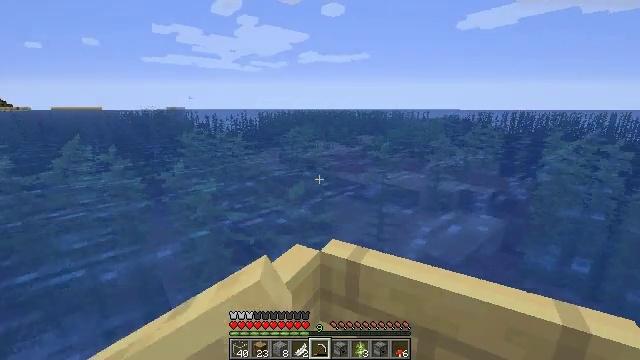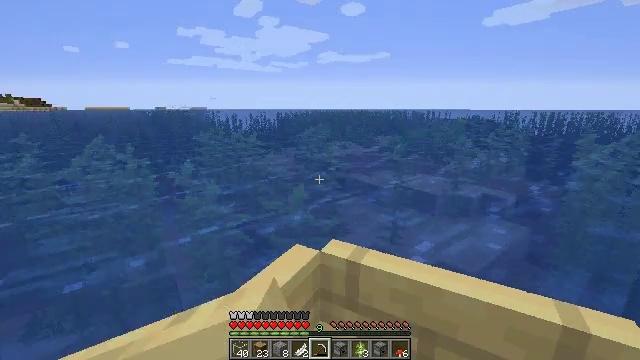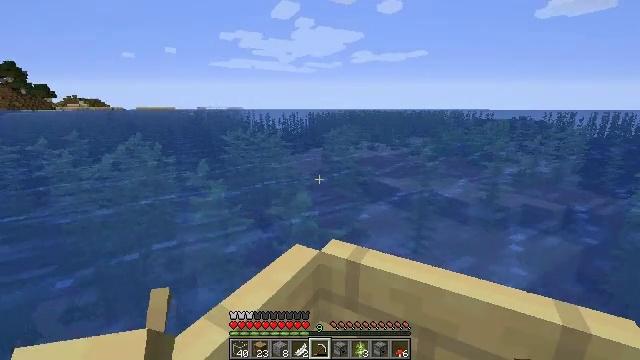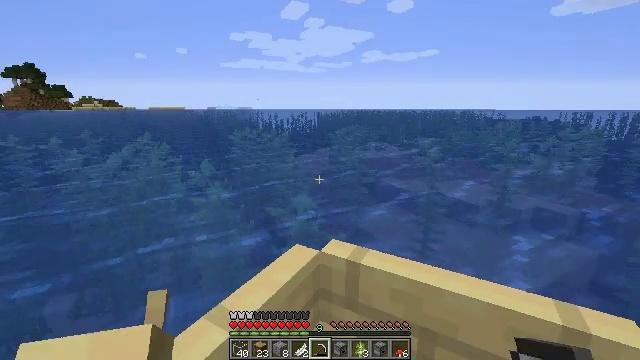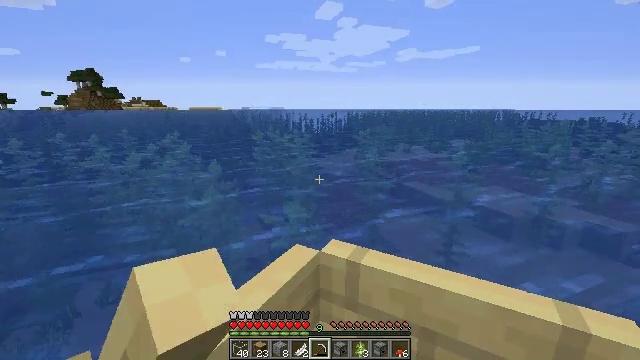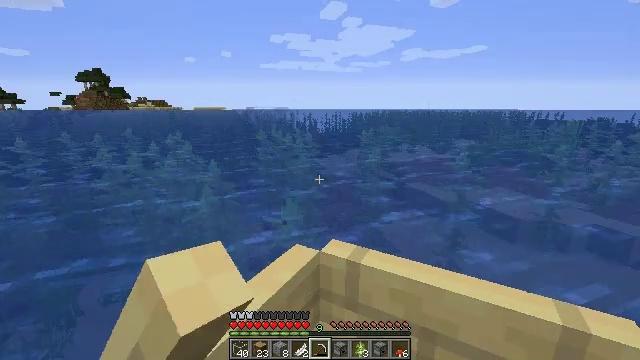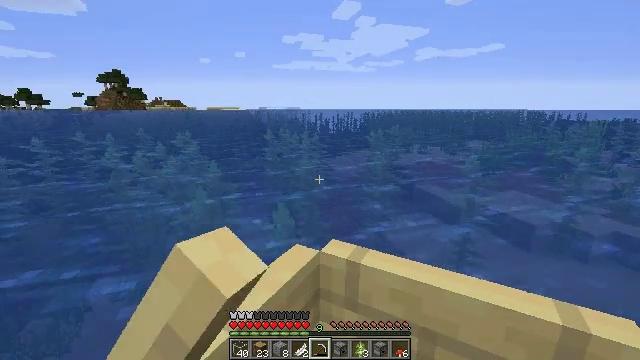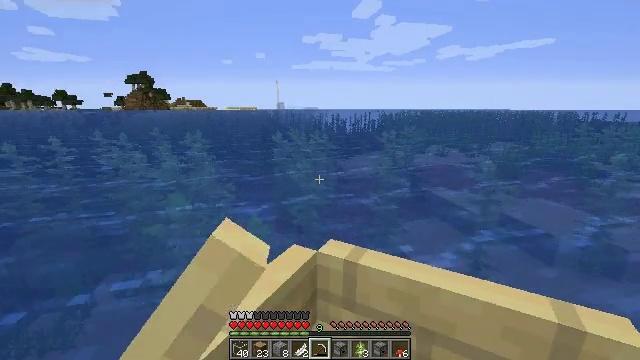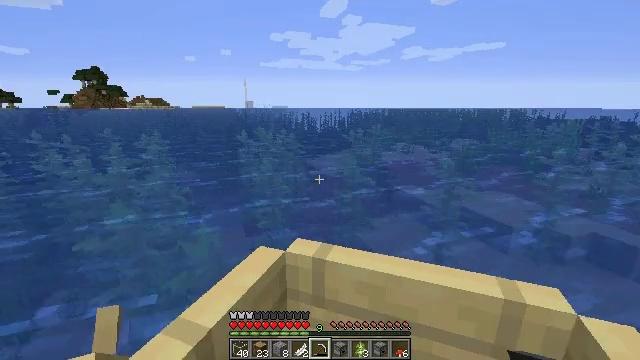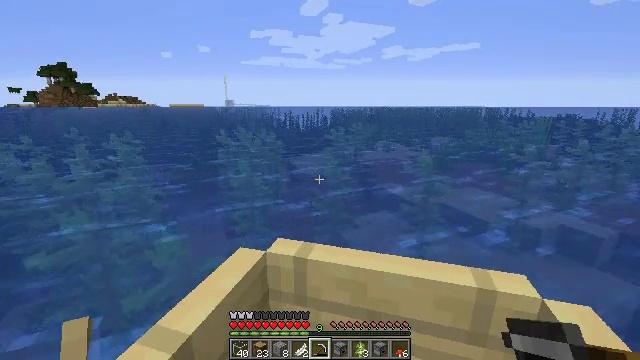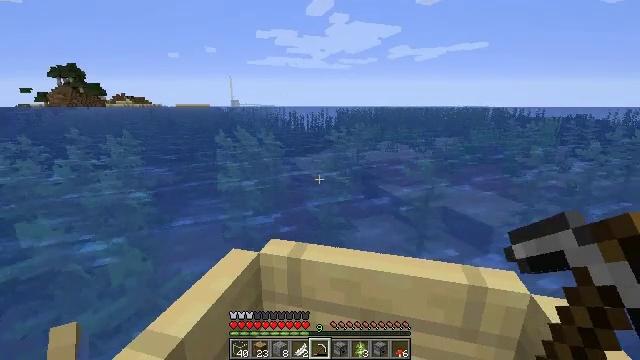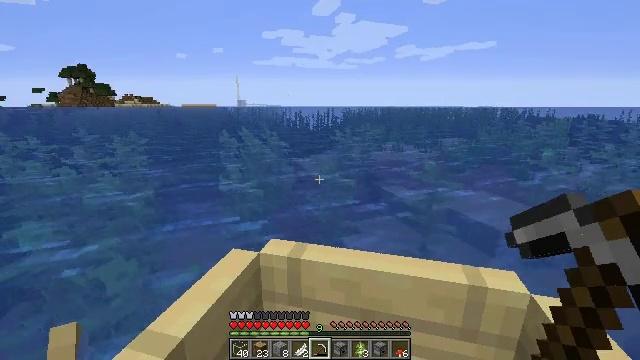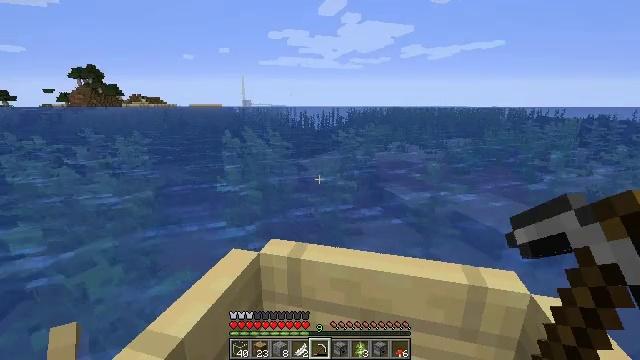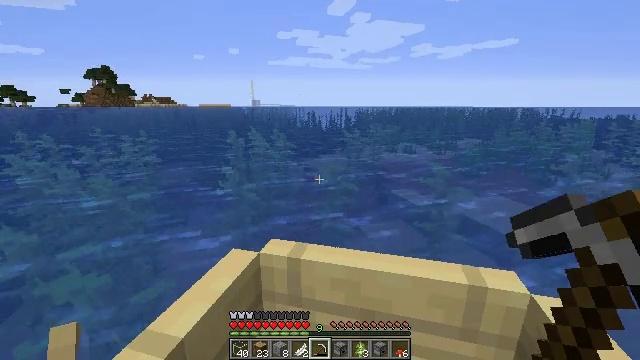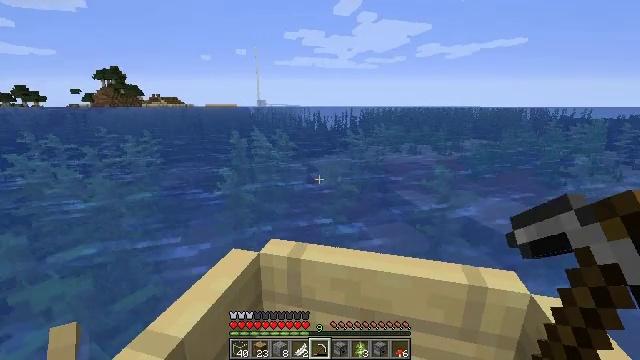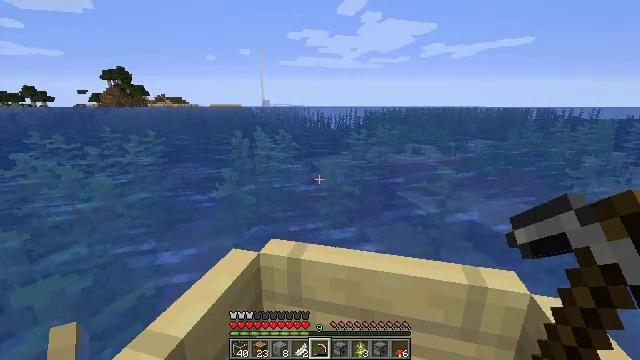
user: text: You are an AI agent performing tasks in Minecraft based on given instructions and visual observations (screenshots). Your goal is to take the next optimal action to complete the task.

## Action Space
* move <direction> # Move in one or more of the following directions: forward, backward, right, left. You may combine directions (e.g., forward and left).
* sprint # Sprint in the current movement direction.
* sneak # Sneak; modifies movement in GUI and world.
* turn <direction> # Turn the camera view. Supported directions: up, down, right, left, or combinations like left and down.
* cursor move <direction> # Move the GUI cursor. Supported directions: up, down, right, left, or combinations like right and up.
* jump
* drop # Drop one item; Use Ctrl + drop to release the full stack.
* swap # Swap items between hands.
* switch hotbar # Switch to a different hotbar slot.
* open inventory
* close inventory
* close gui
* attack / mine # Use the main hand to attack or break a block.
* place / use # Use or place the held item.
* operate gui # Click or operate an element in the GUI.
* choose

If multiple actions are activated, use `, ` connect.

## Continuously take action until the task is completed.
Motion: motion action
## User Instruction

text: Attack the granite stairs to break them.
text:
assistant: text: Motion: no_op
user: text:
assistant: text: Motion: move forward
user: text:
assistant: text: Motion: move forward
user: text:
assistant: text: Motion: move forward
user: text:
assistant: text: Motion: move forward
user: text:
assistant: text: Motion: move forward
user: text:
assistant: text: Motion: no_op
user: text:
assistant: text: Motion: turn right
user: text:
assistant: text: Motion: turn right
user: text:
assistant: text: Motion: turn right
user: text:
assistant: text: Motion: no_op
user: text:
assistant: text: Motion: no_op
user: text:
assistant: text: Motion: no_op
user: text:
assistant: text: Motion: no_op
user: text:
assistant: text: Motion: no_op
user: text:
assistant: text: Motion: no_op
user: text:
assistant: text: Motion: no_op
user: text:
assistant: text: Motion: no_op
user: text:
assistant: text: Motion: no_op
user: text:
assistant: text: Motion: move forward
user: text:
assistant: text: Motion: move forward
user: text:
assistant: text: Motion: move forward
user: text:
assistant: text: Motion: move forward
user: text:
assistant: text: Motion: move forward
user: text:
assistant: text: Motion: move forward
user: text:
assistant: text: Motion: move forward
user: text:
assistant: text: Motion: move forward
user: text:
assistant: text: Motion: move forward
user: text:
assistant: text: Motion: move forward, turn left and down
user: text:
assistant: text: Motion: move forward, turn left and down